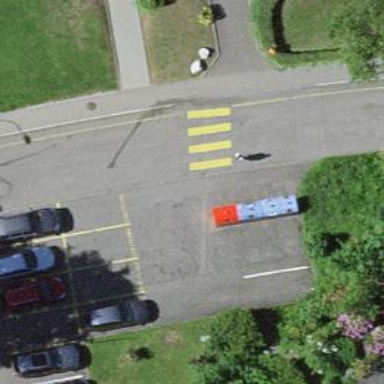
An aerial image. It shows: Recycling container for recycling.